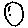
Label: moon